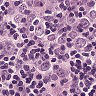
Metastatic tissue present: no